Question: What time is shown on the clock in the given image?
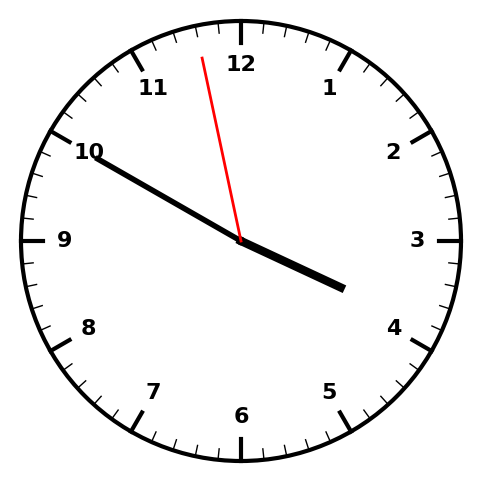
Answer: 03:49:58